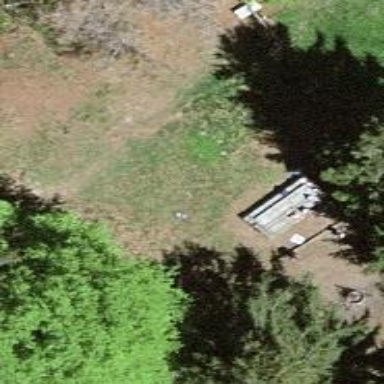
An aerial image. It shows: Picnic site for tourists.